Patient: sex M, age 64
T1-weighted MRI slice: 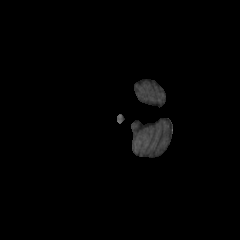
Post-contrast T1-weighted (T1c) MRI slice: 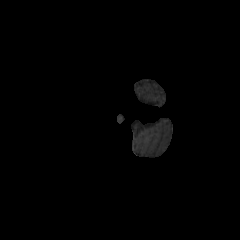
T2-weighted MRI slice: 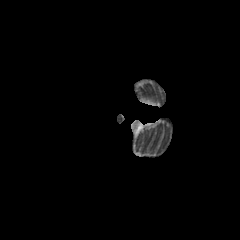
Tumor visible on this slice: no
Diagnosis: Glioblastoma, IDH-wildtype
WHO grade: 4